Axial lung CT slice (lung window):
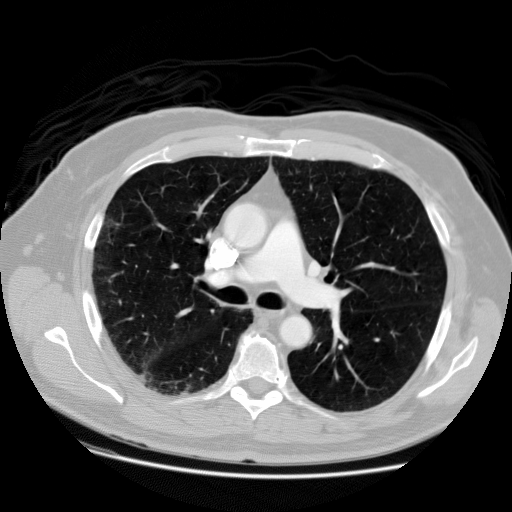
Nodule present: no